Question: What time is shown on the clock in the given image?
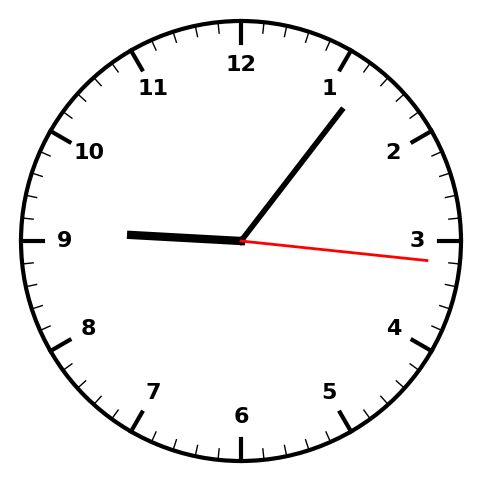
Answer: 09:06:16